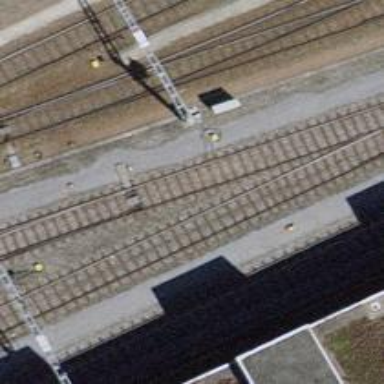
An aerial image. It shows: Railway switch.